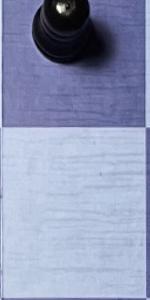
Label: Empty